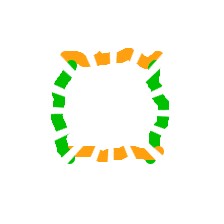
Shape: square